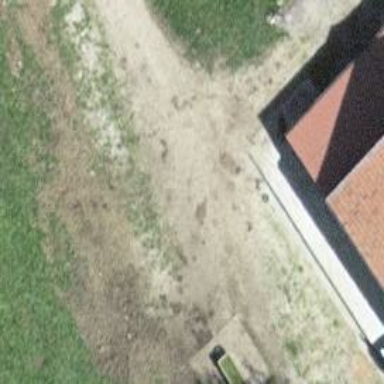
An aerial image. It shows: Grassy path.